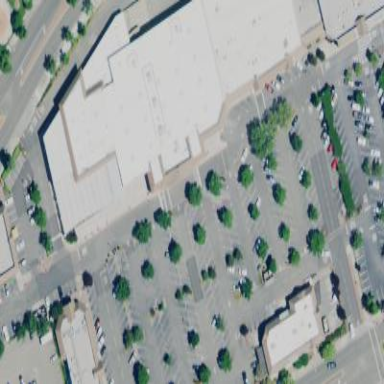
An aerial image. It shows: Parking area with surface.